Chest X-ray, AP view. Patient: 31 years old, sex M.
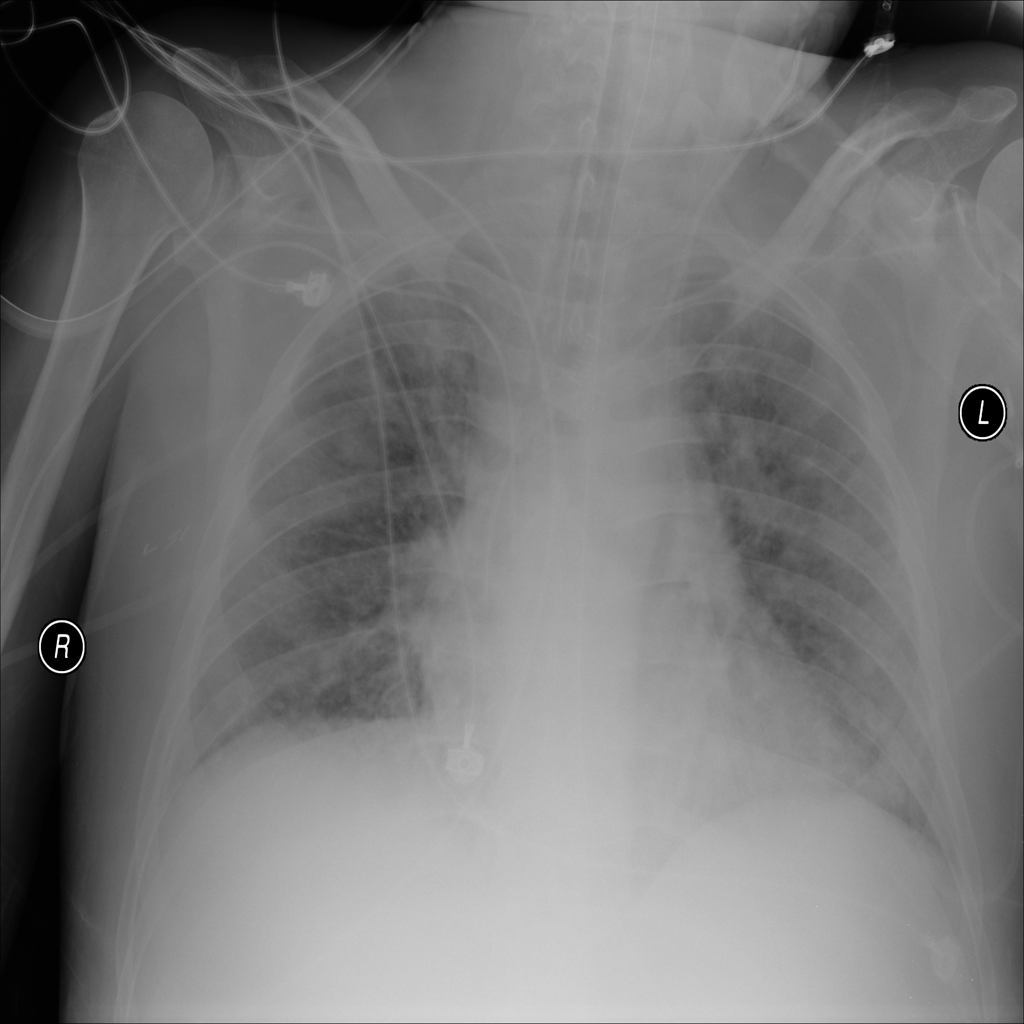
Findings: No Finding